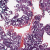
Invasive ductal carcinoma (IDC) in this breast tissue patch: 0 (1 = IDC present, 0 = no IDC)